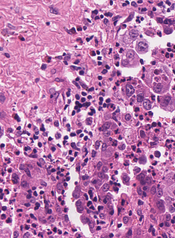
Tumor epithelial tissue: yes
Tumor-associated stroma tissue: yes
Normal tissue: no